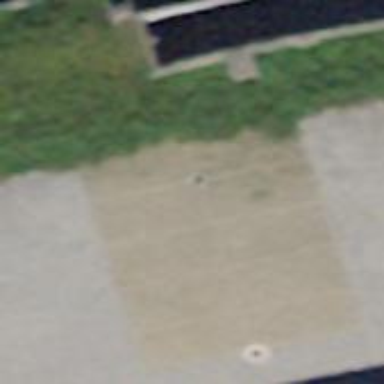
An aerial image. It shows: Parking area with surface.